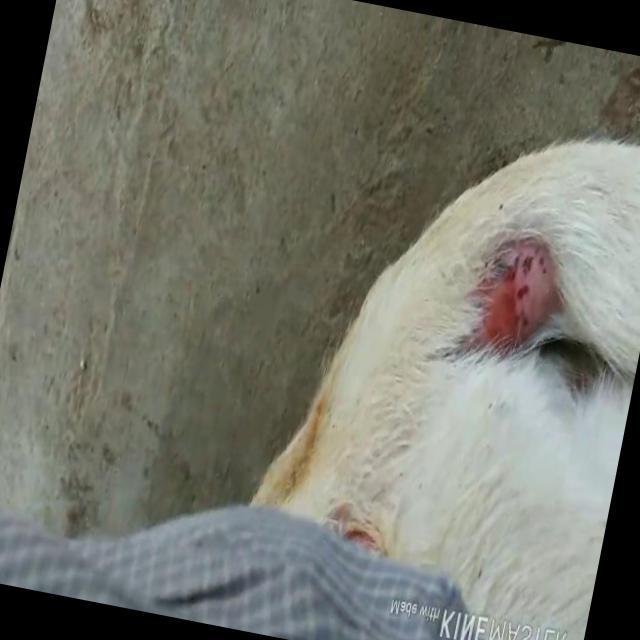
Canine dermatitis — inflammation of the skin presenting with erythema, pruritus, papules, and excoriation. May be allergic, contact, or atopic in origin.